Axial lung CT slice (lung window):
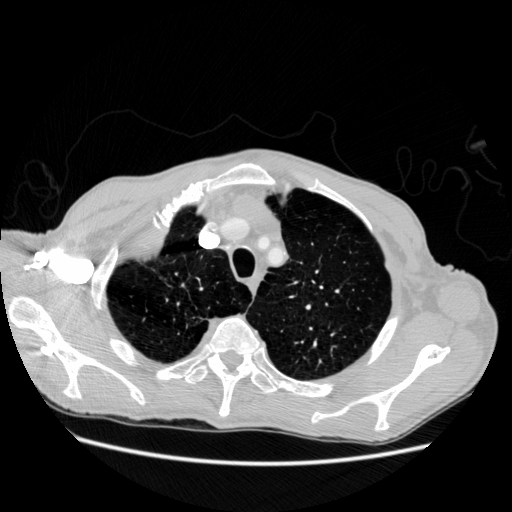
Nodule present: no